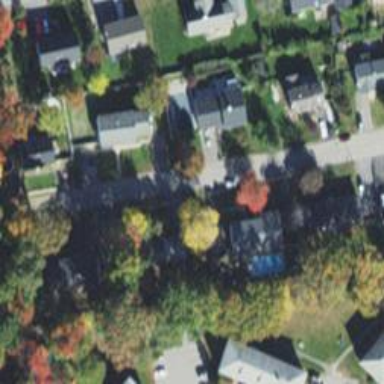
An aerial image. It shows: Driveway.